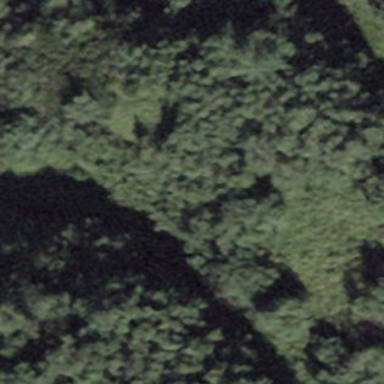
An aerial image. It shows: Beautiful woodland area.